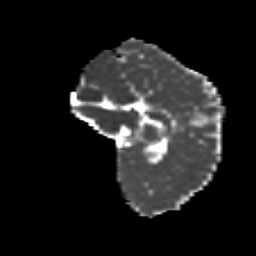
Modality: MD
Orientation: sagittal
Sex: male
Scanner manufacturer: siemens
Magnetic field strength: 3 T
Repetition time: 5 s
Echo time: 0.071 s